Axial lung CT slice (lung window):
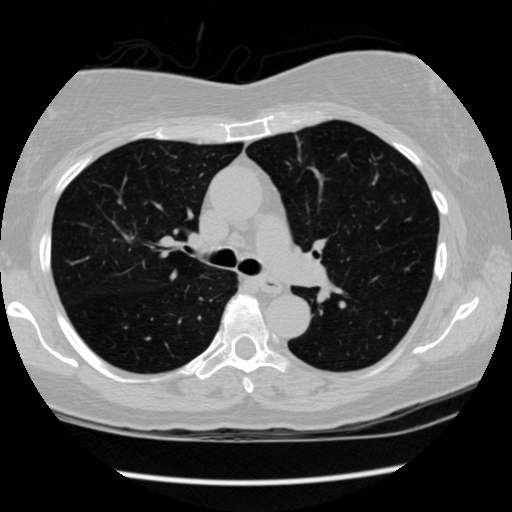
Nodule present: no